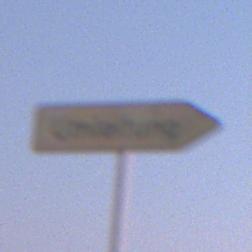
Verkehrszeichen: UmleitungswegweiserRechtsweisend
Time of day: SunriseSunset
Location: Outdoor (Nature)
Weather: Clear
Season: NotSpecified
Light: Natural